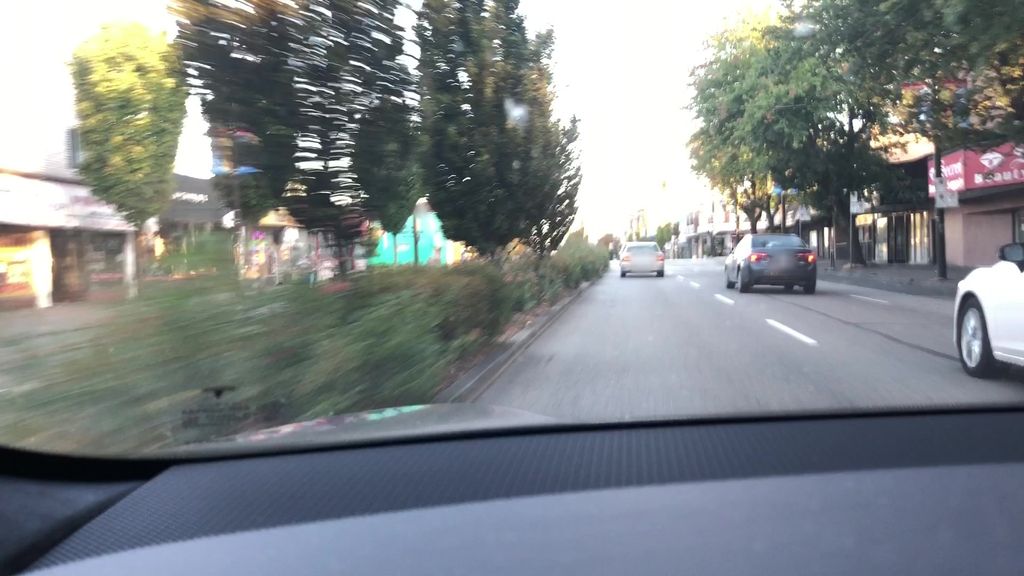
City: vancouver